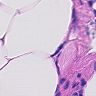
Metastatic tissue present: no